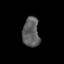
Tissue: lung
Cell type: Endothelial cells
Senescence score: 0.2236
Nuclear area (px): 490
Mean DAPI intensity: 92.688